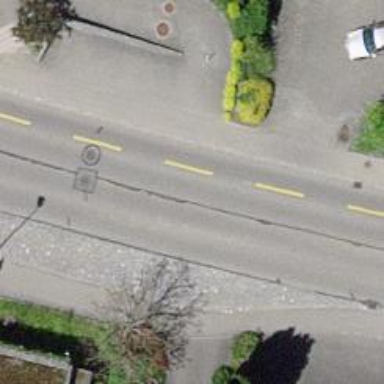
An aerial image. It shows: Bus stop with stop position for public transport.